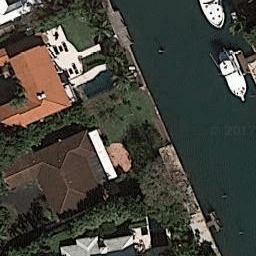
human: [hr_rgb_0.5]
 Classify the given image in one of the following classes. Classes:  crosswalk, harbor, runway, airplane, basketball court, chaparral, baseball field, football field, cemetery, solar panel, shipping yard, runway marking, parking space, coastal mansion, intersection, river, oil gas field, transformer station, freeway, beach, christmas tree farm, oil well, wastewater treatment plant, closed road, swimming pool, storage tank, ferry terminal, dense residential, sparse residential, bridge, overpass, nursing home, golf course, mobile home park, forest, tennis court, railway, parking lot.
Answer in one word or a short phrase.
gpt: coastal mansion